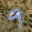
Label: 9